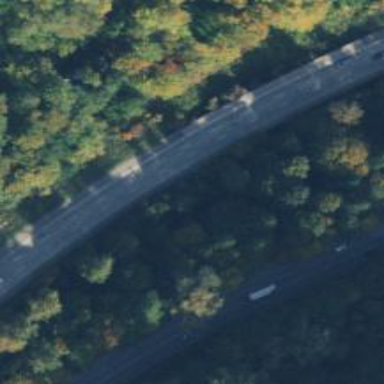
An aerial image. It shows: Motorway bridge.